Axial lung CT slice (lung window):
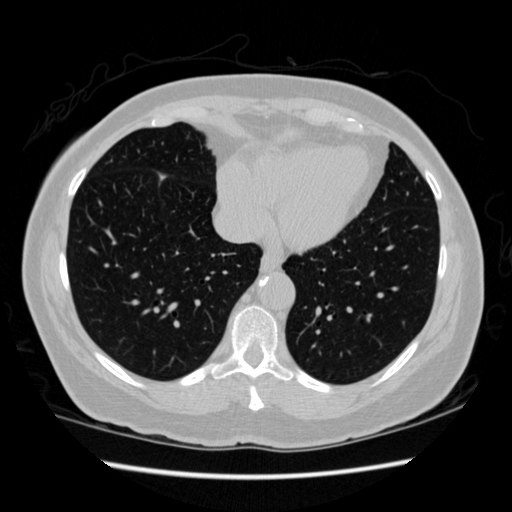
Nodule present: no